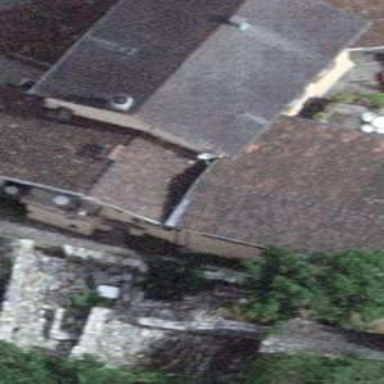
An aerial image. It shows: Gabled roof building with brown rooftop. It is restaurant.